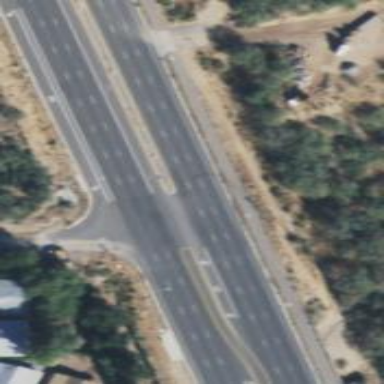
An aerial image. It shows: Trunk highway.